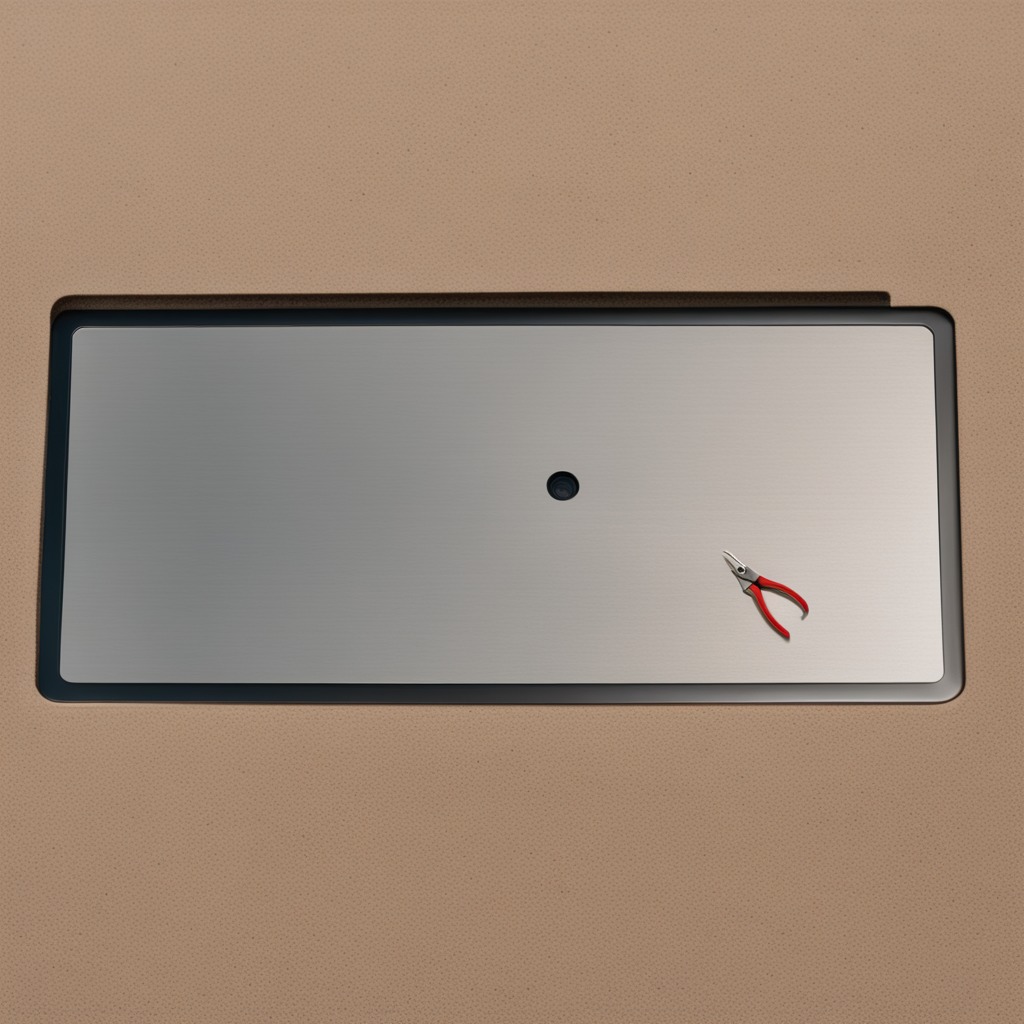
A plier is lying on the table.